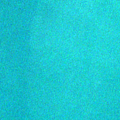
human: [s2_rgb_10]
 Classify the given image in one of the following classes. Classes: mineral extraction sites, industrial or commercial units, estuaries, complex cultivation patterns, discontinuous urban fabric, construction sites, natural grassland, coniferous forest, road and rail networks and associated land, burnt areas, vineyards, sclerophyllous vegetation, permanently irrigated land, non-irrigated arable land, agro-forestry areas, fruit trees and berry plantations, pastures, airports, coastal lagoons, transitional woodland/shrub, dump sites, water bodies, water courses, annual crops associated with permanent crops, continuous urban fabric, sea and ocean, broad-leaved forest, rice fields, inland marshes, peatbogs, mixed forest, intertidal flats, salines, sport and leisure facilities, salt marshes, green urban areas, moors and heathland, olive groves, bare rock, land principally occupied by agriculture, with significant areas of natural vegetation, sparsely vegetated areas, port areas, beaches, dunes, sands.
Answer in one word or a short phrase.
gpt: sea and ocean